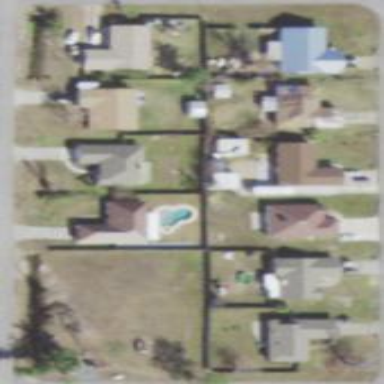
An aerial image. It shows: This residential area consists of single-family homes.